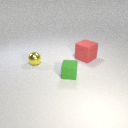
small green rubber cube in front of large red rubber cube